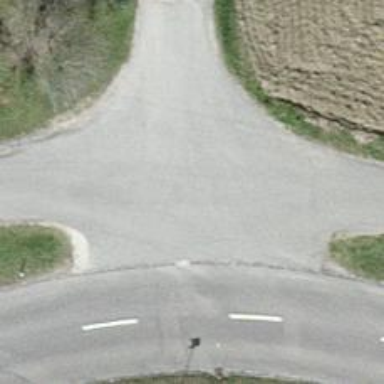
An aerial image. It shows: Residential road with pebblestone surface and no sidewalk.